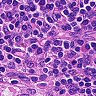
Metastatic tissue present: no